Question: I custom NSTableView just like what I do in UITableView. I implement the datasource and delegate. In the code, I do like this:
'''
- (NSView *)tableView:(NSTableView *)tableView viewForTableColumn:(NSTableColumn *)tableColumn row:(NSInteger)row
{
ZJCellView *cellView = [tableView makeViewWithIdentifier:cellIdentifier owner:self];
//this is a custom view
if (cellView == nil)
{
CGRect rect = CGRectMake(0, 0, tableView.frame.size.width, kTableViewCellHeight);
cellView = [[[ZJCellView alloc] initWithFrame:NSRectFromCGRect(rect)] autorelease];
cellView.identifier = cellIdentifier;
// some other controls
}
return cellView;
'''
I do the custom just like what I do in iOS.
The problem is there is a line in both left and right border, like:

I tried change the frame of the cell view and it seems to be of no use.
As it is the right way to custom the cell in iOS, I wonder where is it wrong in Cocoa.
Can any body help me?
thanks.
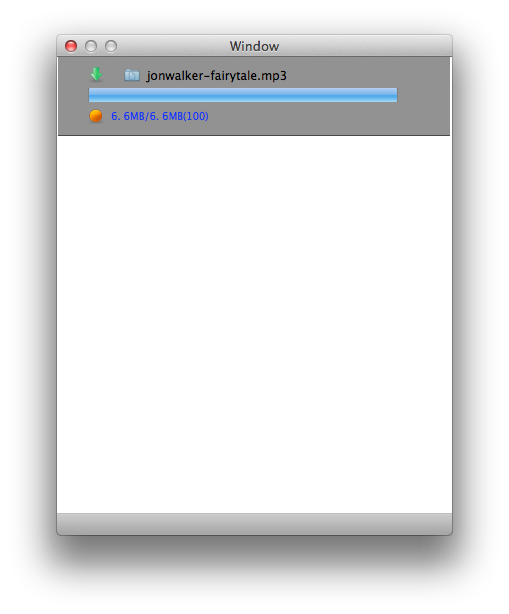
Answer: Finally, I find it is the 'Cell Space' which can be set in the nib.